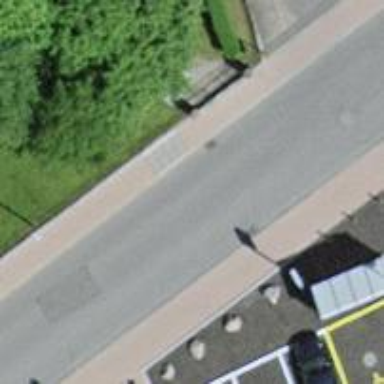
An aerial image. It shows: Support pole.